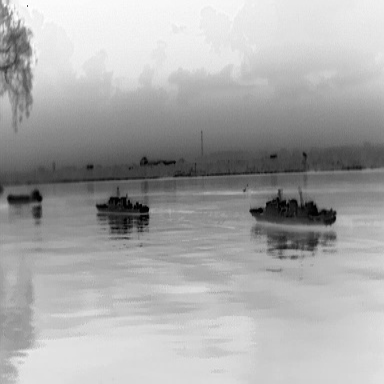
There are two warships in the infrared image.